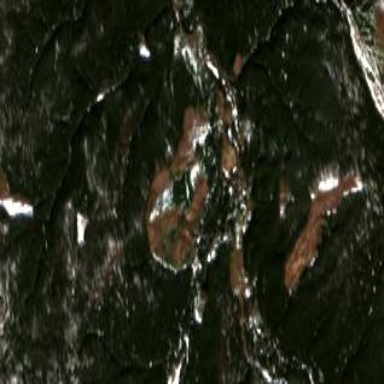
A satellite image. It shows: Clearcut man-made area surrounded by scrub vegetation.